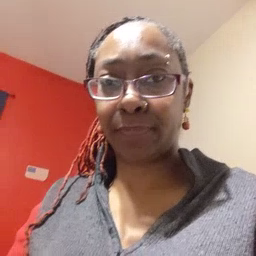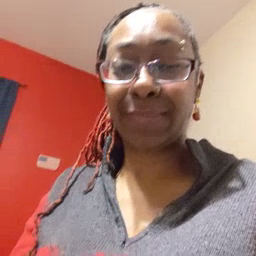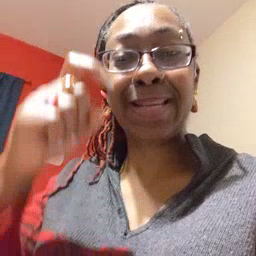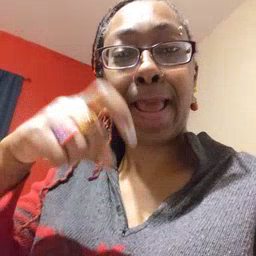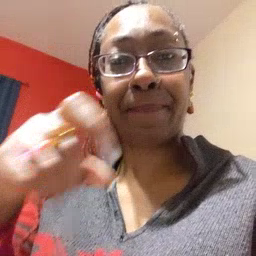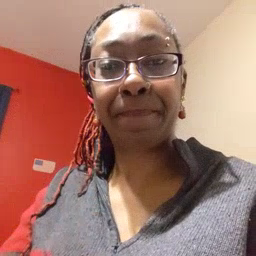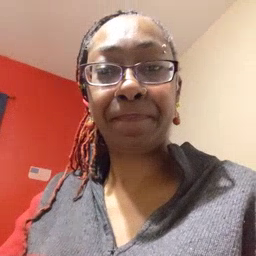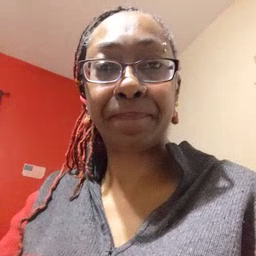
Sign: time